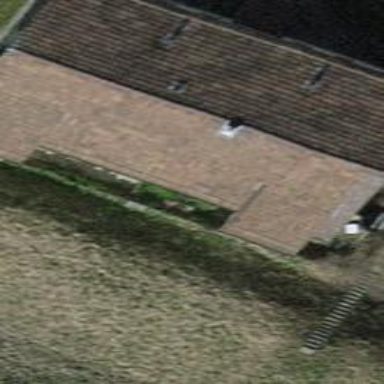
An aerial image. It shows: Residential building with gabled roof.